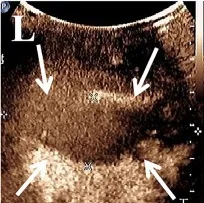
A 58-year-old man treated GIST metastases in the chest wall with MWA. (J-L) 17 months after the second ablation, the tumor size was 4.7x1.6 cm, and CEUS showed no enhancement. MRI, magnetic resonance imaging; CEUS, contrast-enhanced ultrasound; the white arrow, lesion in the rib.
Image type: radiology (mri)